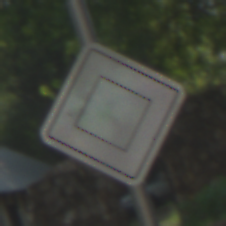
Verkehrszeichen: Vorfahrtsstrasse
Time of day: MorningAfternoon
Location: Outdoor (Urban)
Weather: PartlyCloudy
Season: NotSpecified
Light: Natural